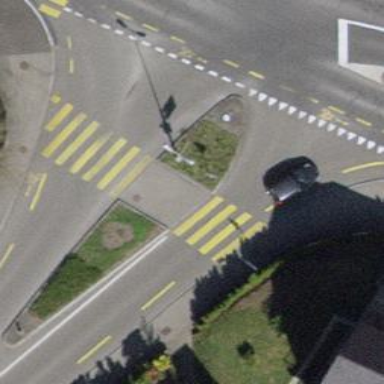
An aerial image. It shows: Marked crossing with traffic-calming table.